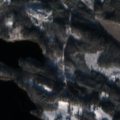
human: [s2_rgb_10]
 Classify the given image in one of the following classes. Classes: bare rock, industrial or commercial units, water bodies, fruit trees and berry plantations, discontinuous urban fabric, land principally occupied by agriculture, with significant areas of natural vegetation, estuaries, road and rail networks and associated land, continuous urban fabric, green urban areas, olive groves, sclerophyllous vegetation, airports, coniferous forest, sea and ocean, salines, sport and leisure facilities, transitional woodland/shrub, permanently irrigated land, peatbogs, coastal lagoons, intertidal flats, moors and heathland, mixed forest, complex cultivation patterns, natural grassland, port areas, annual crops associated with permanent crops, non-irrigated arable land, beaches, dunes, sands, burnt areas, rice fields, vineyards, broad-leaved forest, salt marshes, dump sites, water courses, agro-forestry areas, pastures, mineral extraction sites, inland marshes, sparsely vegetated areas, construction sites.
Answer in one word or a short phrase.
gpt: coniferous forest, mixed forest, water bodies